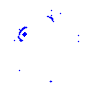
Particle: kaon